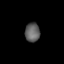
Tissue: lung
Cell type: Myeloid cells
Senescence score: 0.2317
Nuclear area (px): 278
Mean DAPI intensity: 94.428